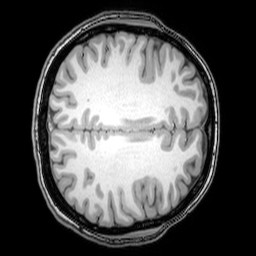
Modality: T1w
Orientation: axial
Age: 22
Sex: female
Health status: healthy
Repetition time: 0.081 s
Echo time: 0.037 s